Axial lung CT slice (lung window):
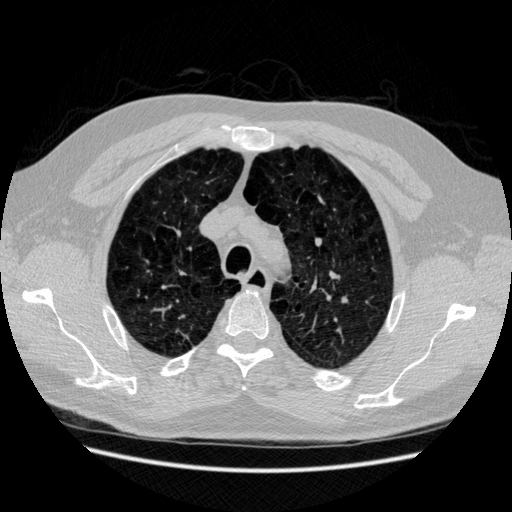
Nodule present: no